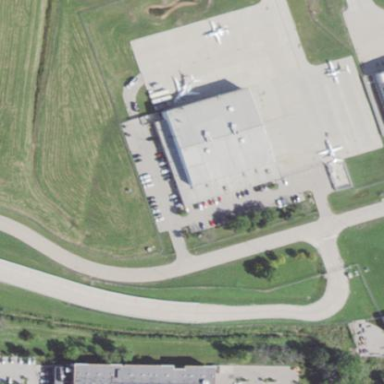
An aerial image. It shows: Hangar located at airport.